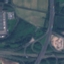
Land use / land cover: Highway